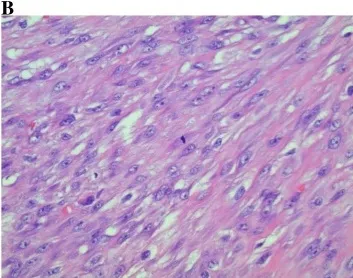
B: Hematoxylin and Eosin stained sections of the mass (400X) demonstrating the the nonlipogenic sarcoma aspect of the specimen, which is composed of closely packed high-grade plump fibroblast-like cells arranged in a fascicular pattern. Mitoses are easily identified.
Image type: pathology (h&e)